Question: I have an array of structs. Actually, it is a 2d-array but an unusual 2d array.
I am allocating memory on stack:
'''
#define MAX_VERTICES 5068
struct ARRAY_FIX {
int ele[MAX_VERTICES];
int size;
int first;
};
ARRAY_FIX C[MAX_VERTICES];
int main() {
//...
}
'''
So, I need to replace one row with another one (actually, i need this operation to be performed for sorting rows by some criteria).

How is it possible to perform? As I understand, if I use this code:
'''
S[i] = C[j];
'''
In this code, the operator "=" will copy all array, won't it? I needn't it, I want to change the rows by changing the pointer
How can I do it?
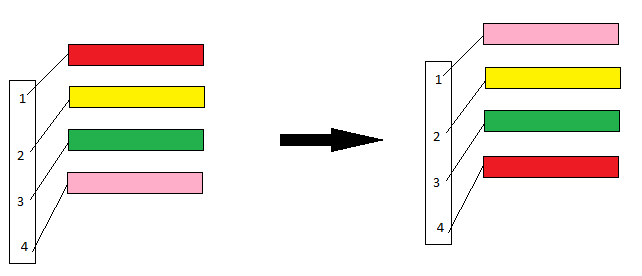
Answer: In your case, each row is represented by 'struct ARRAY_FIX' object. If you want to be able to work with these rows by using references (changing the order of rows by swapping pointers etc.), your 2D array must be stored in a way that allows you to do that.
Possible solution is to change your 2D array to 'struct ARRAY_FIX' so that when you call 'S[i] = C[j];' only the reference (address of your object) is copied, not an object itself.
Also note, that you should worry about the performance and try to make your program faster only when it's really needed.